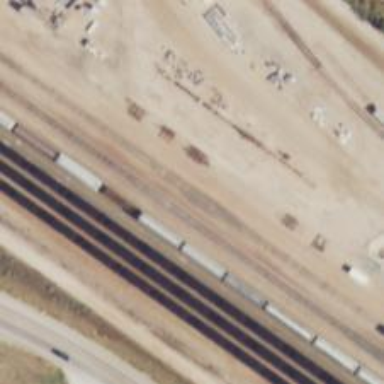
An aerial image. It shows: Railway siding with rails.